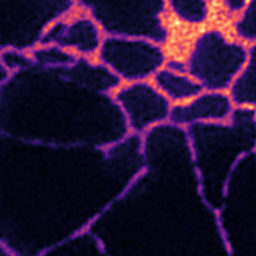
Label: Super-resolution ER image